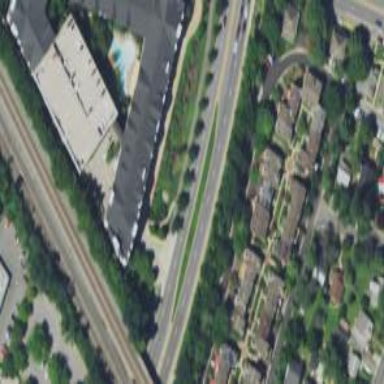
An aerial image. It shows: Residential road with shared lane for cyclists on the left.